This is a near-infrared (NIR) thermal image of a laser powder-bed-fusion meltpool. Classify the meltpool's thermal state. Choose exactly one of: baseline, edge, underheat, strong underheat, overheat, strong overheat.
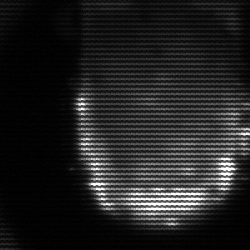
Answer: baseline